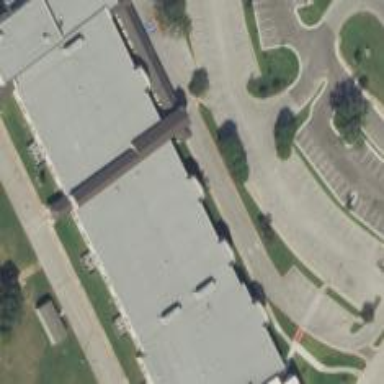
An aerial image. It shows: School building.